Question: I've got a table that is designed to have 1 row per member per product usage per month. There are three products. Most people only use one product, but some us a combination of the others.
Ideally I'd like to have a result set that looks like:

However I'm only able to get it to show the same as it is now, but with 1's and 0's. So if a person used all three products, there would be three rows with 1's rather than one row with 3 1's.
Here's how the code looks right now:
'''
WITH
dist_visit_typ_cte(visit_month, person_id, product_type) as
(select distinct visit_month, person_id, product_type
from product_transaction_table),
visit_count_cte (visit_month, person_id, prod_a_usage, prod_b_usage, prod_c_usage) as
(select distinct visit_month
,CASE WHEN product_type = 'A' then 1, else 0 end as prod_a_usage
,CASE WHEN product_type = 'B' then 1, else 0 end as prod_b_usage
,CASE WHEN product_type = 'C' then 1, else 0 end as prod_c_usage
from dist_visit_typ_cte
group by
visit_month
,CASE WHEN product_type = 'A' then 1, else 0
,CASE WHEN product_type = 'B' then 1, else 0
,CASE WHEN product_type = 'C' then 1, else 0
'''
It's on an older version of SQL-Server (pre 2016).
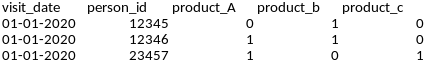
Answer: You seem to be looking for conditional aggregation. The logic you want would look like:
'''
select visit_month, person_id,
max(case when product_type = 'A' then 1 else 0 end) prod_a_usage,
max(case when product_type = 'B' then 1 else 0 end) prod_b_usage,
max(case when product_type = 'C' then 1 else 0 end) prod_c_usage
from dist_visit_typ_cte
group by visit_month, person_id
'''